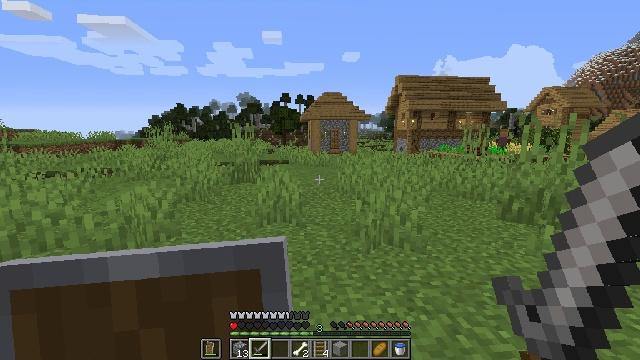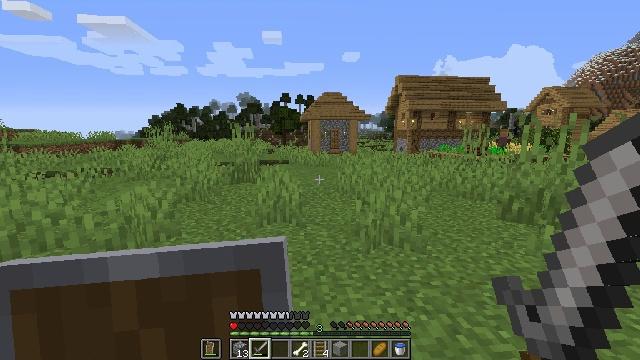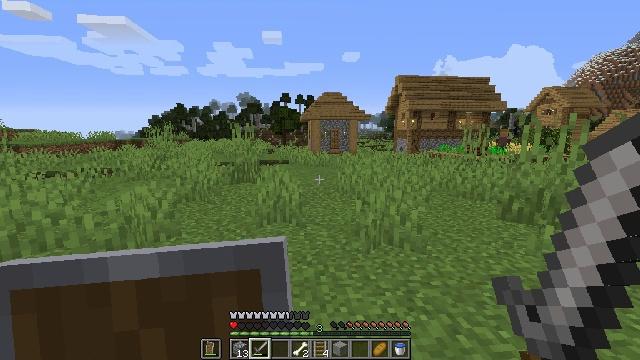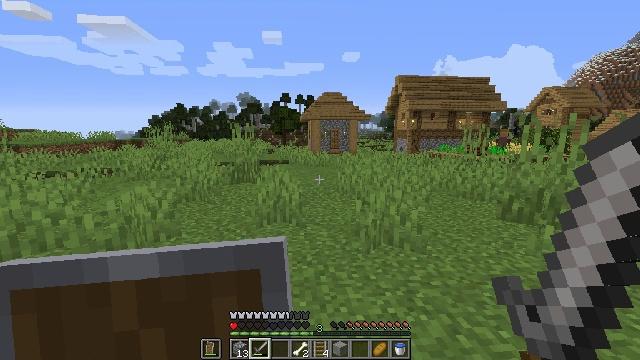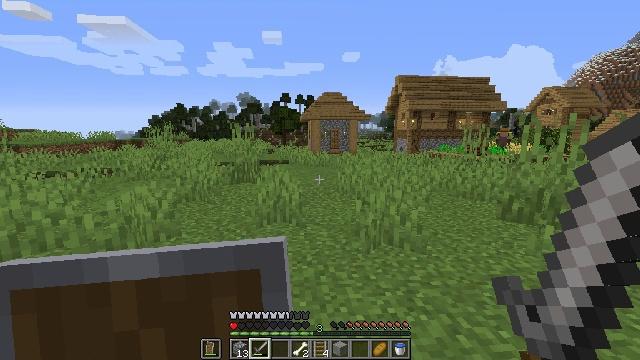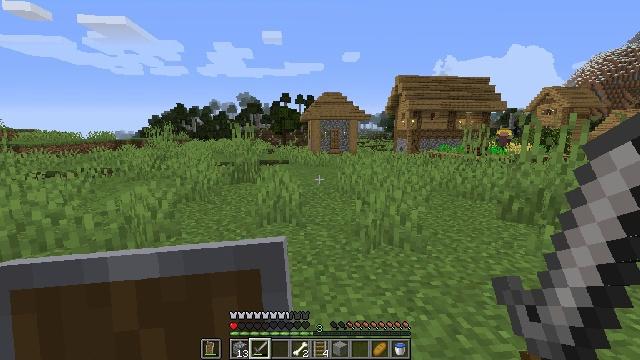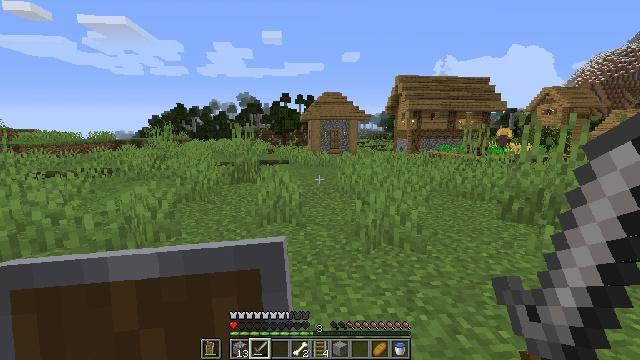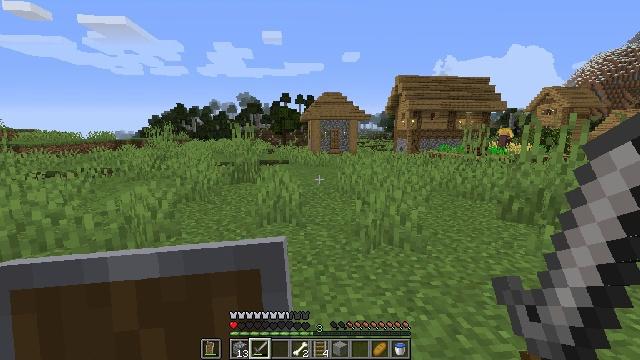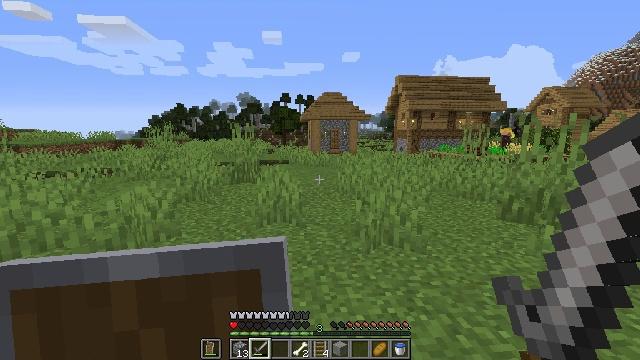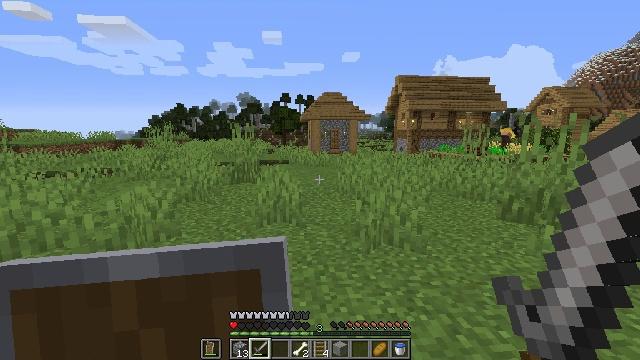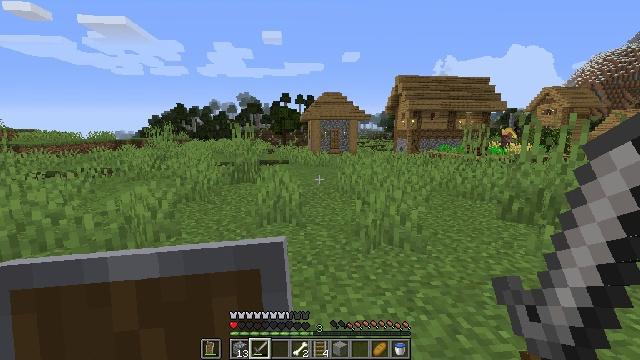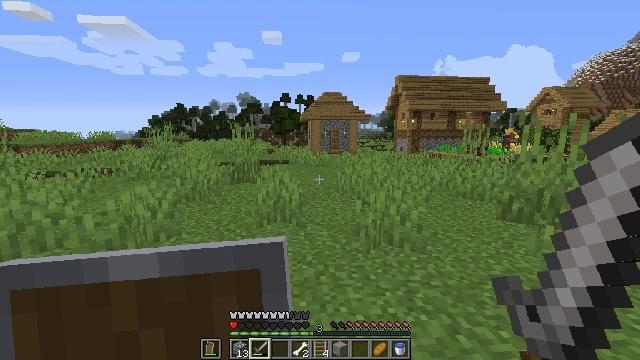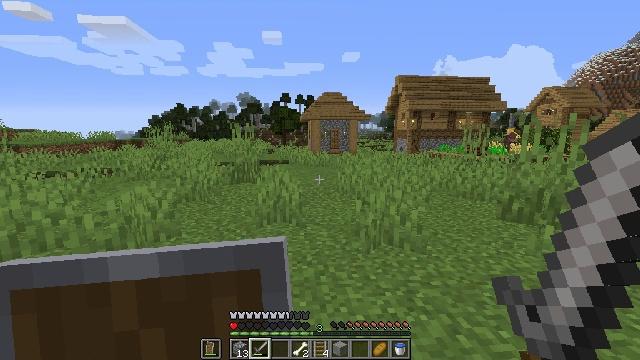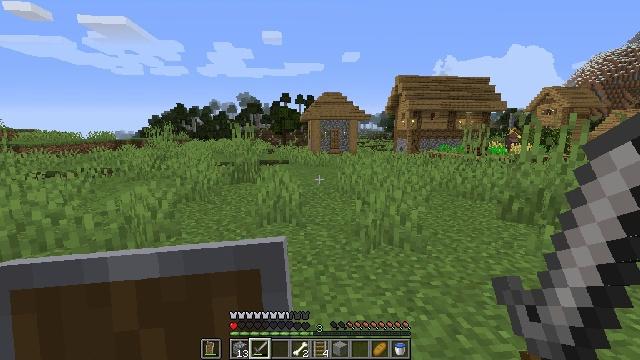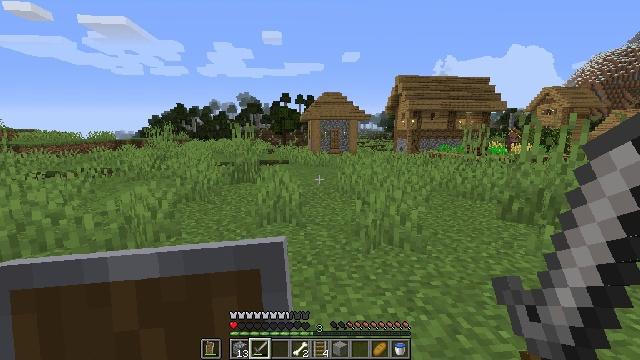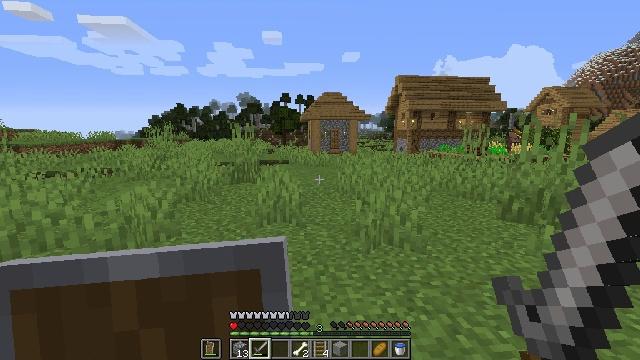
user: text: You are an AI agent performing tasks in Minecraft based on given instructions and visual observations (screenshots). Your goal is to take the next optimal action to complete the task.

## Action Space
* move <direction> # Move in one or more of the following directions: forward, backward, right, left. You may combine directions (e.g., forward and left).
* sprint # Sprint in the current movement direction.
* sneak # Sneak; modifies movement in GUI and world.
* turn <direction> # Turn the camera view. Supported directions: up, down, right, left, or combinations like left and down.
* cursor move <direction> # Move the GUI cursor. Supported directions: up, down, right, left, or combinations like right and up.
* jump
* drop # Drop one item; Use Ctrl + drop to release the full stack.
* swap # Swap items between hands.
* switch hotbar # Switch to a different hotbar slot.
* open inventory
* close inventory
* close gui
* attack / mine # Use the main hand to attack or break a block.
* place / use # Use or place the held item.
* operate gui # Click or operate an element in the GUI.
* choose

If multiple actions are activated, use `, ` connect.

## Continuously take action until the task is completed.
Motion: motion action
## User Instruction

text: Mine the fully grown carrots.
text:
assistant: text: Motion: no_op
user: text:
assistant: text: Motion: no_op
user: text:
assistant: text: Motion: no_op
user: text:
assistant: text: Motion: no_op
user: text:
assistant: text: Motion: no_op
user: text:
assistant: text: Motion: no_op
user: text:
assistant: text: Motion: no_op
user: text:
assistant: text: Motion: no_op
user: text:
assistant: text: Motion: no_op
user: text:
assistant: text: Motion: no_op
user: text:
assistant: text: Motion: no_op
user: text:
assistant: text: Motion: no_op
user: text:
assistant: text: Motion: no_op
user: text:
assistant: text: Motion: no_op
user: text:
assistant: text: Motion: no_op
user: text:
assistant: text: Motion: no_op
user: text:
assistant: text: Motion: no_op
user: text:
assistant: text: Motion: no_op
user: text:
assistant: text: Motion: no_op
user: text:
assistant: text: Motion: no_op
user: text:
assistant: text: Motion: no_op
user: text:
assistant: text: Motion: no_op
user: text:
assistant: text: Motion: no_op
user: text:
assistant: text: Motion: no_op
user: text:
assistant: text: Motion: no_op
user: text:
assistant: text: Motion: no_op
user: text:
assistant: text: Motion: no_op
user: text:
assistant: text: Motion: no_op
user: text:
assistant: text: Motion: no_op
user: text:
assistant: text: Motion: no_op